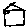
Label: house